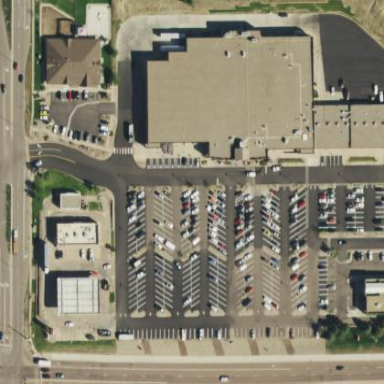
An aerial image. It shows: Retail area.